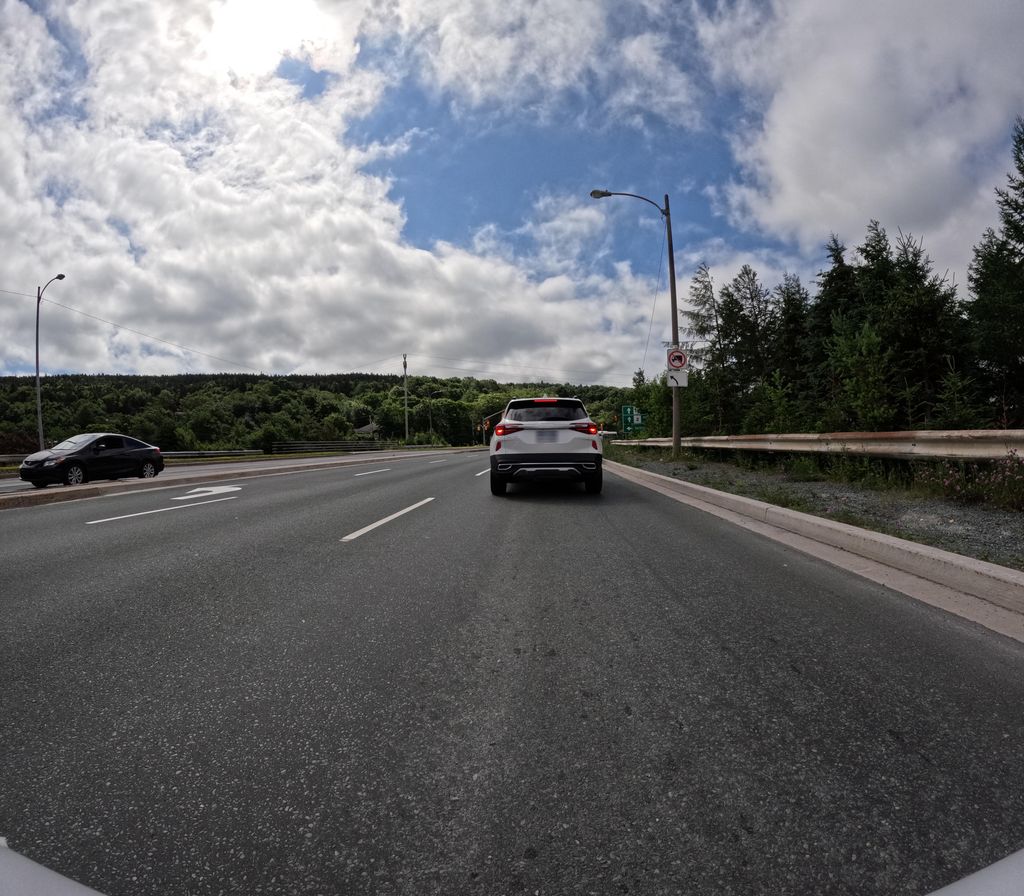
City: st_johns